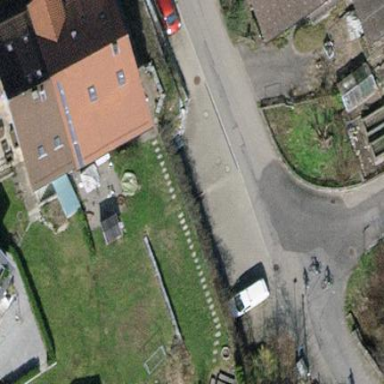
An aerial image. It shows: Group of garages.